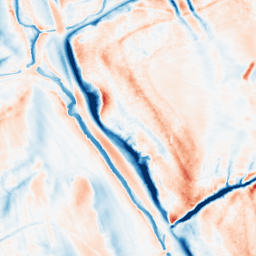
Category: classical
Decomposition family: gaussian_anisotropic
Decomposition parameters: sigma_x: 10
sigma_y: 2
Upsampling method: cubic_mitchell
Upsampling parameters: scale: 2
Upsampling scale: 2